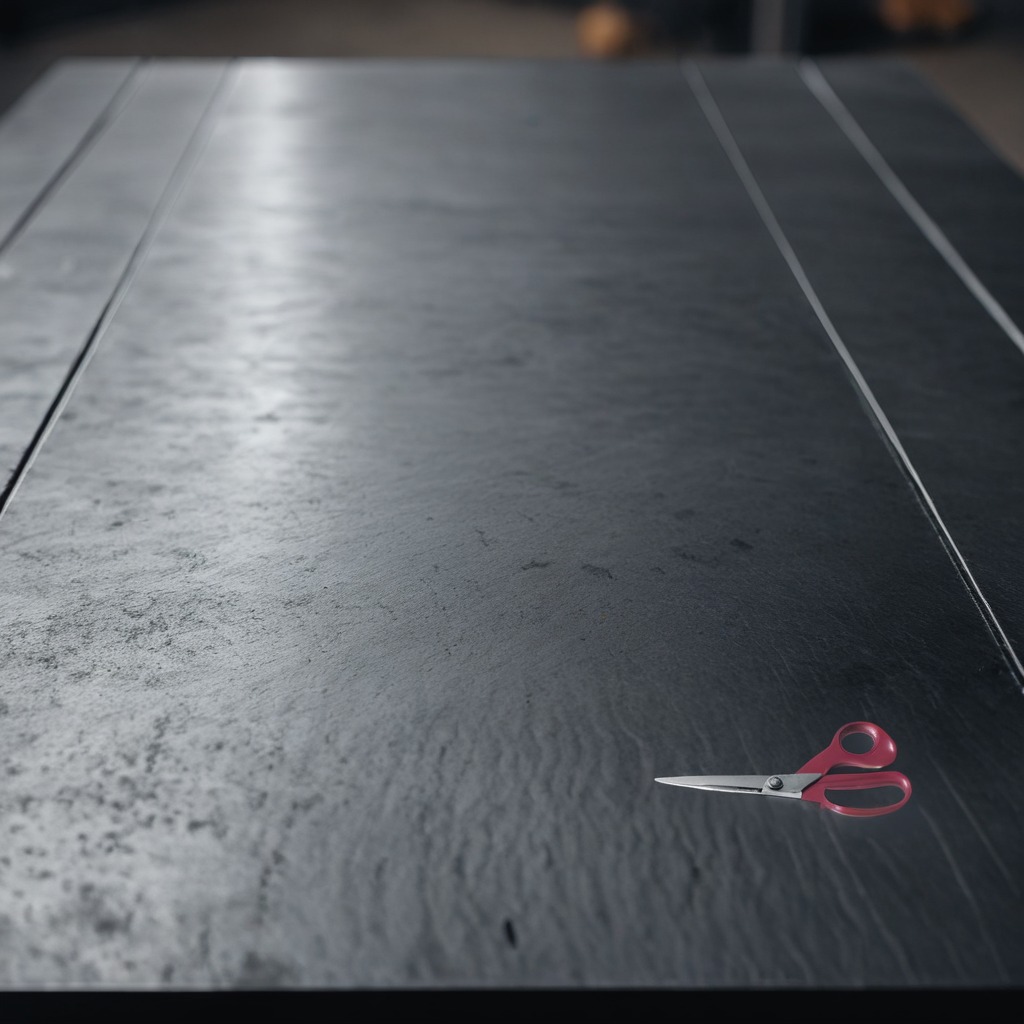
A scissor lying on a cold steel table in a mining workshop gritty textures